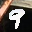
Label: 9